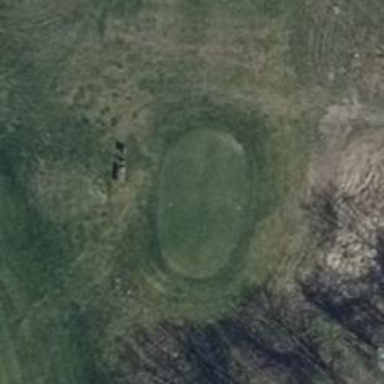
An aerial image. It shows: Golf tee.